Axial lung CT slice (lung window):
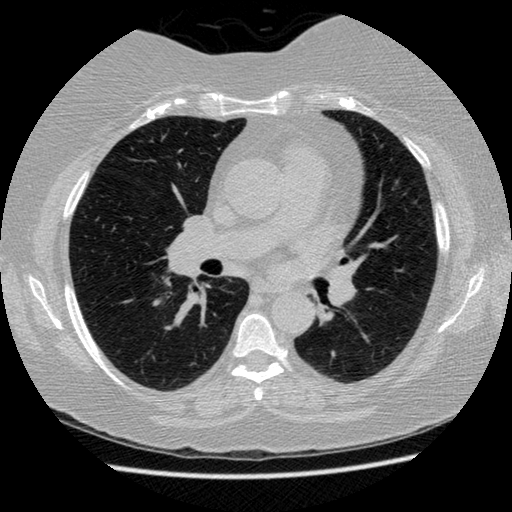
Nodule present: no